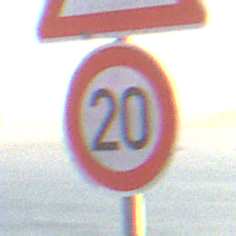
Verkehrszeichen: Geschwindigkeit20
Zusatzzeichen oben: KurveLinks
Umgebung: Outdoor, RoadRail
Tageszeit: SunriseSunset
Wetter: PartlyCloudy
Licht: Natural
Jahreszeit: NotSpecified
Kontrast: HighContrast